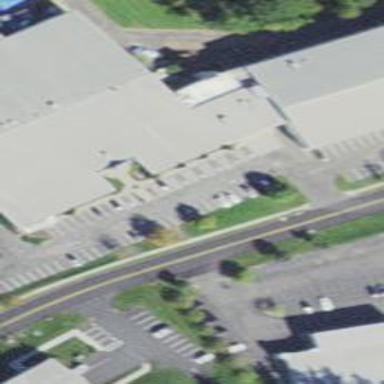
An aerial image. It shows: Commercial building.